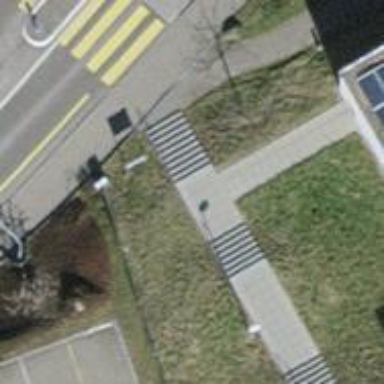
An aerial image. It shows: Set of steps on the road.